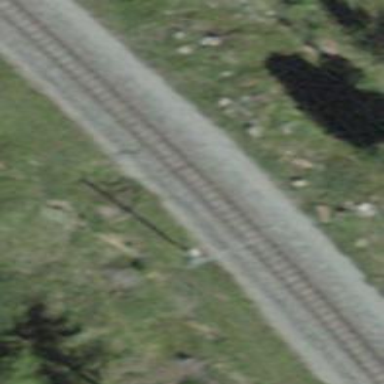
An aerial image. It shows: Narrow-gauge railway track with 1 electrified contact line.